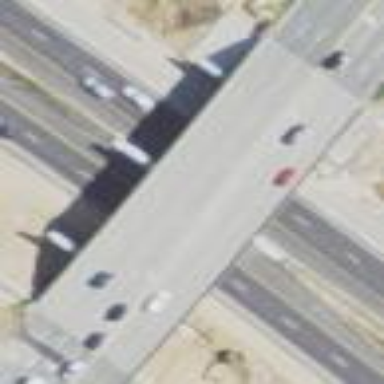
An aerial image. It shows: Man-made bridge.